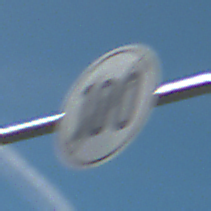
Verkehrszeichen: EndeGeschwindigkeit100
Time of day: Midday
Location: Outdoor (Special)
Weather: PartlyCloudy
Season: NotSpecified
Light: Natural